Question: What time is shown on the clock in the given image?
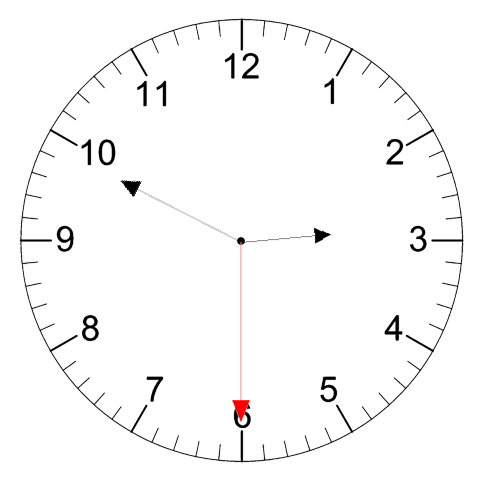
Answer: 02:49:30